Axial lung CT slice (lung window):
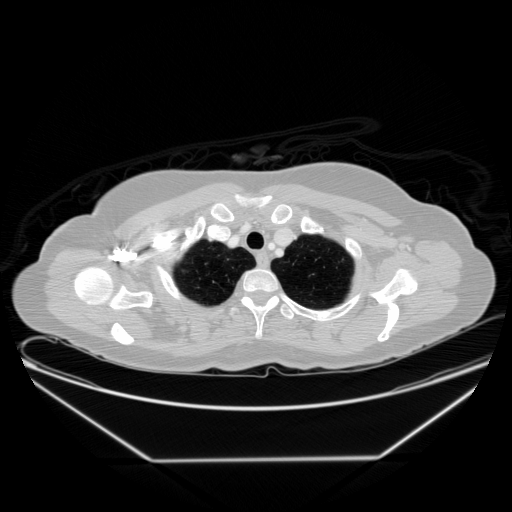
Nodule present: no